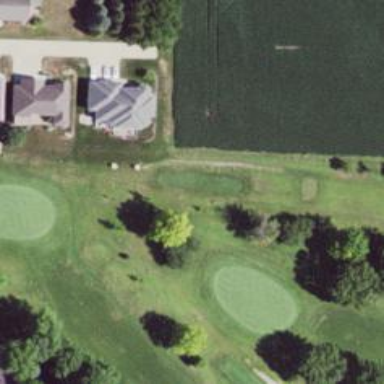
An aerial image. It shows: Pathway for golfing.